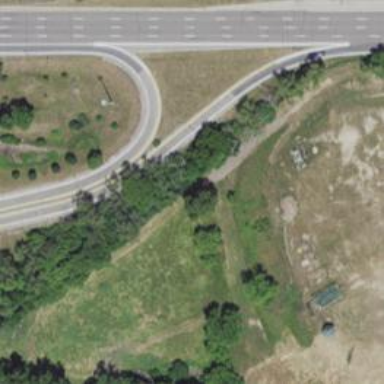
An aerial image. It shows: Trunk link highway.